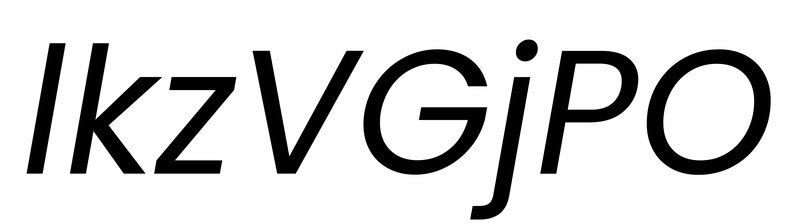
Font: Poppins-Italic